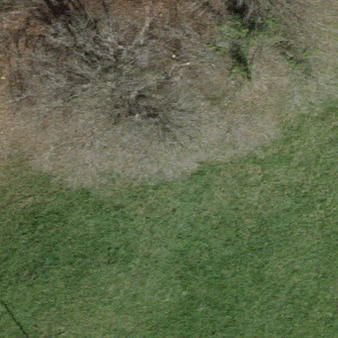
Label: other